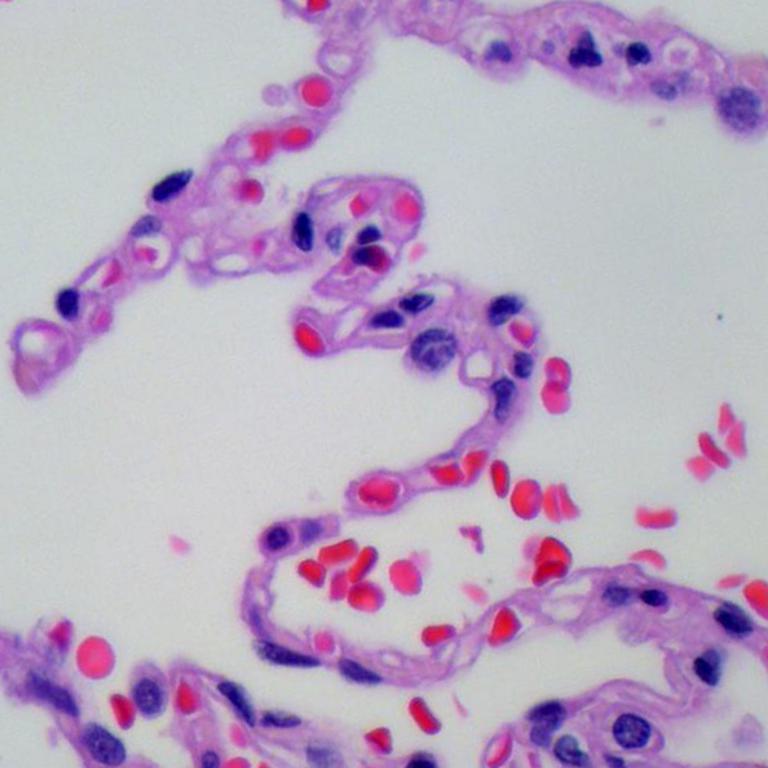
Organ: lung
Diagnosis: benign